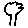
Label: tree